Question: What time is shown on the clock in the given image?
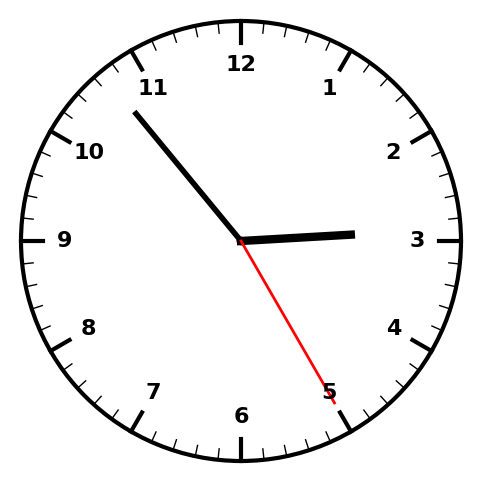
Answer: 02:53:25